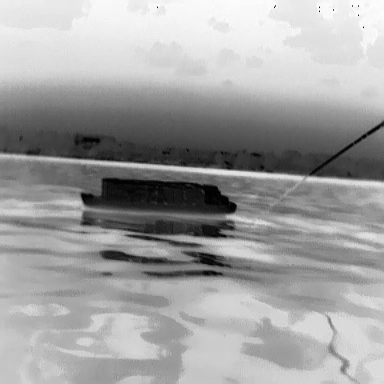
There is a fishing_boat in the infrared image.